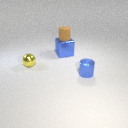
small blue metal cylinder in front of small yellow metal sphere